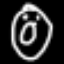
Label: donut